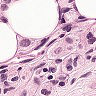
Metastatic tissue present: yes